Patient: sex M, age 62
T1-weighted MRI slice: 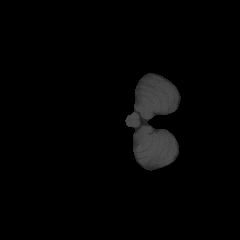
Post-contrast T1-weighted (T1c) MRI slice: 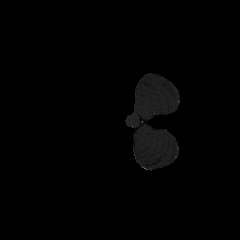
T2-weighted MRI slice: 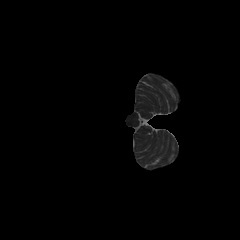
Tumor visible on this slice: no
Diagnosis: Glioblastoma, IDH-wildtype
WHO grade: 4